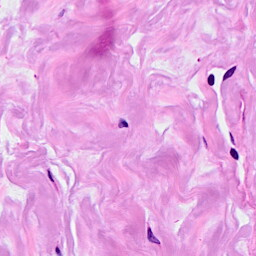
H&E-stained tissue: Breast